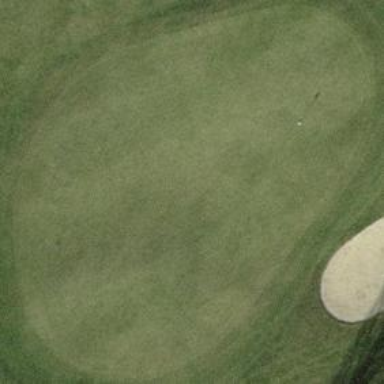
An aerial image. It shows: Golf green.